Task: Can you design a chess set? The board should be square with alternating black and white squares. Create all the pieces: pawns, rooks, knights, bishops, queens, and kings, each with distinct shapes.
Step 680:
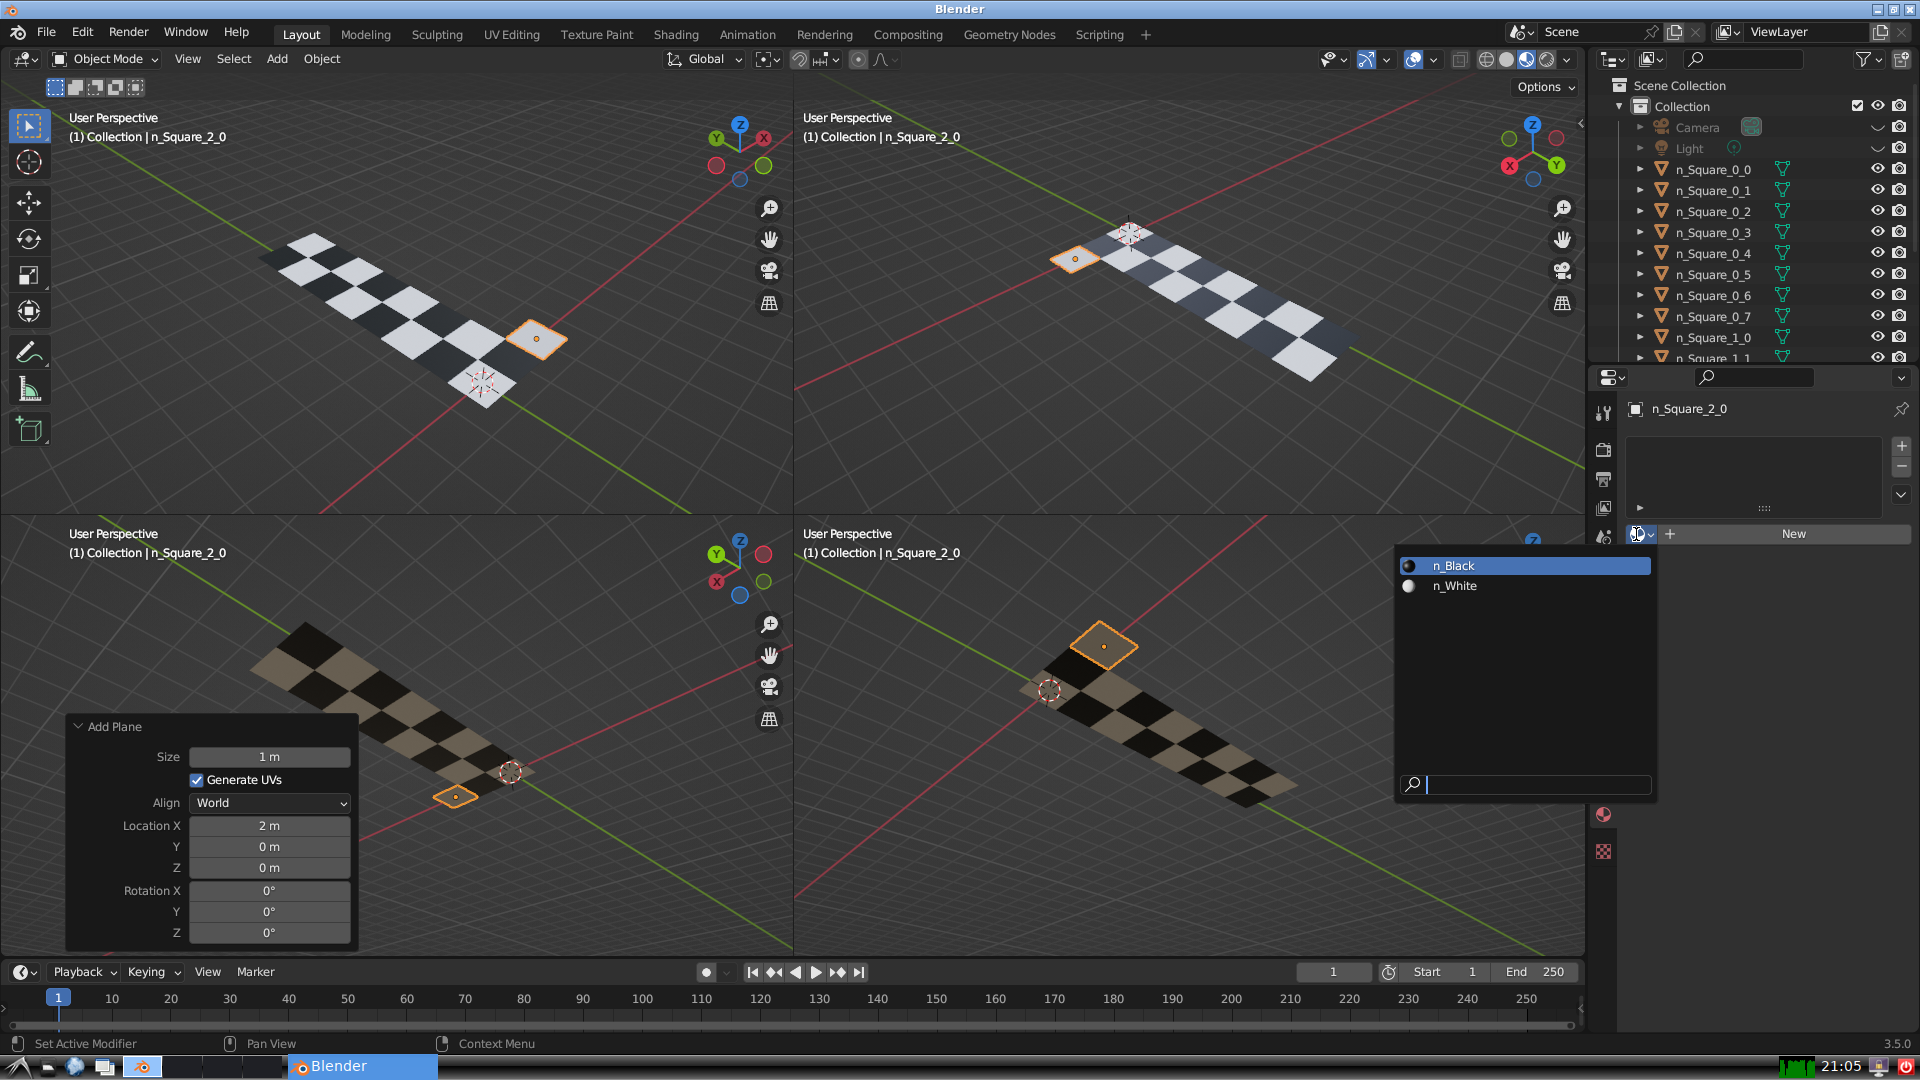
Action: input_text: n_White